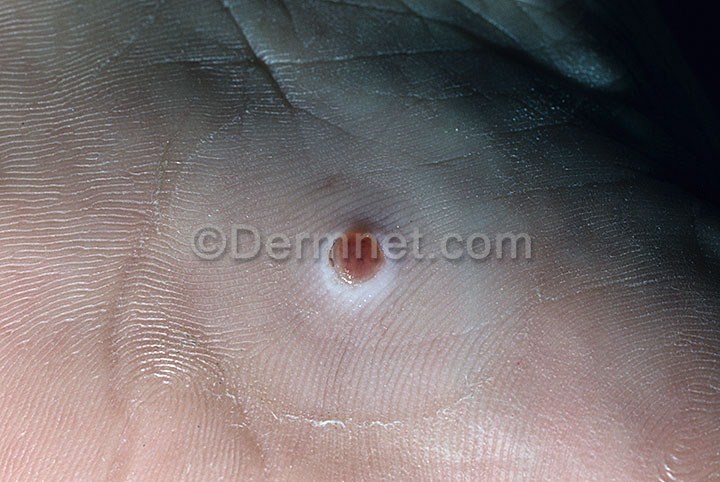
Disease: Vascular Tumors